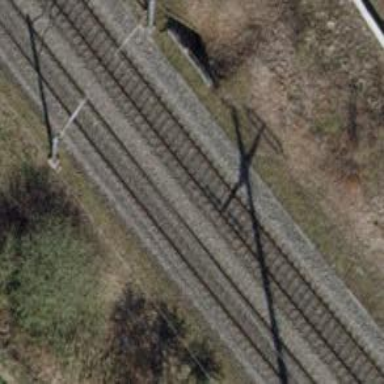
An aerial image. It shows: Single-track electrified railway with contact line.